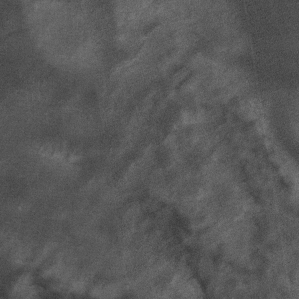
Label: non_frost